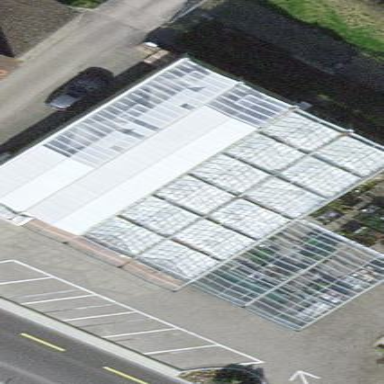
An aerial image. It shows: Greenhouse.